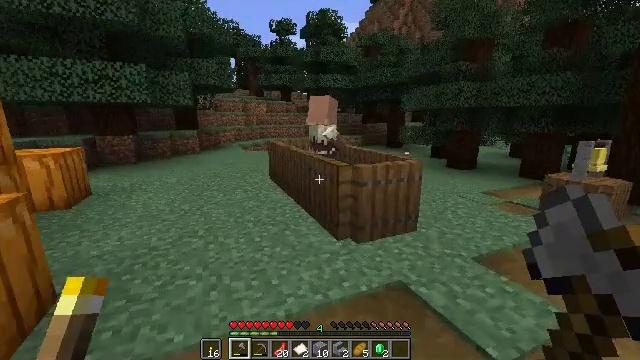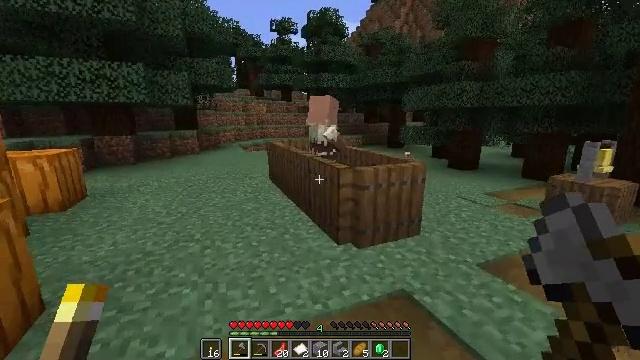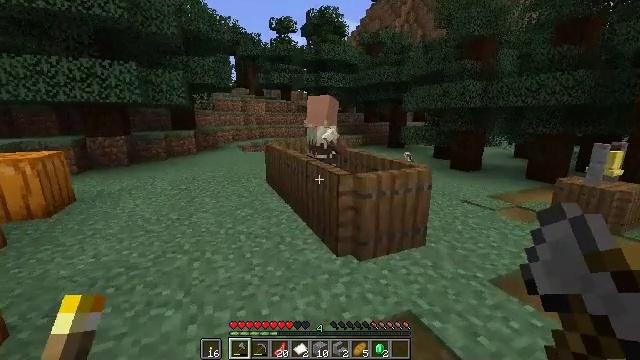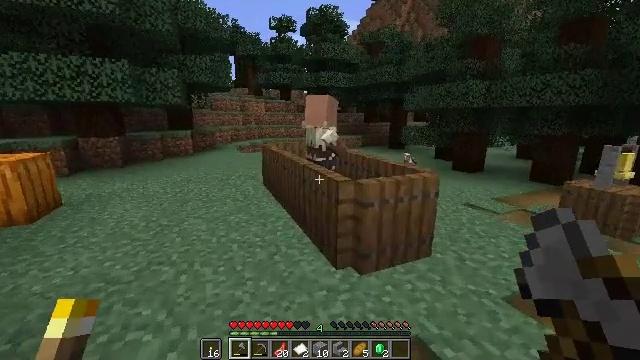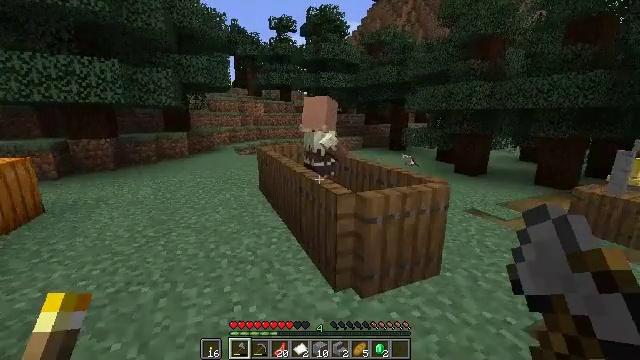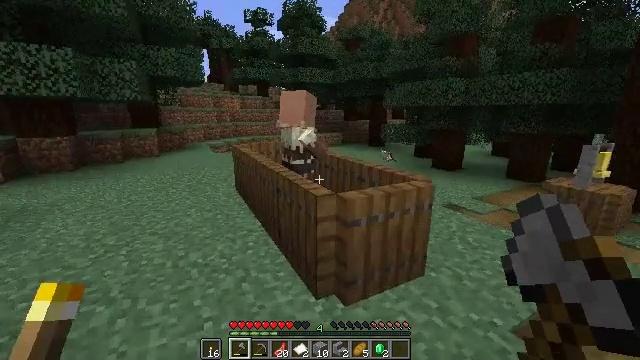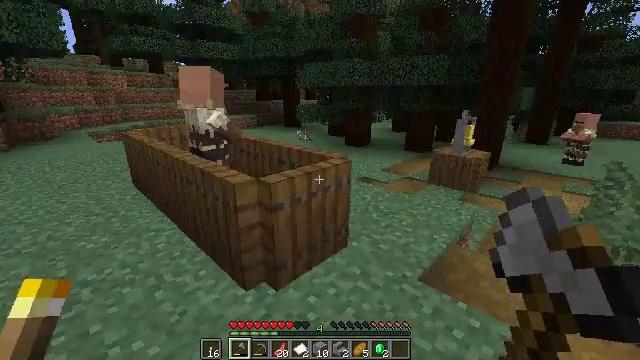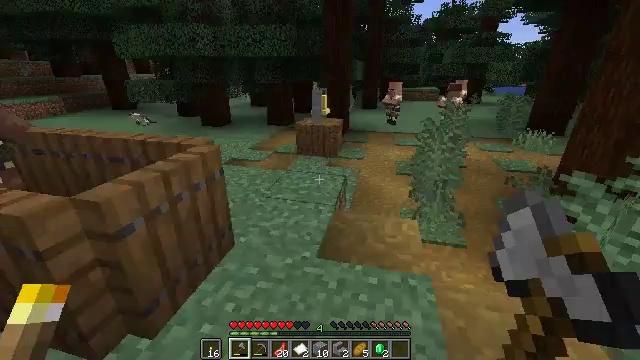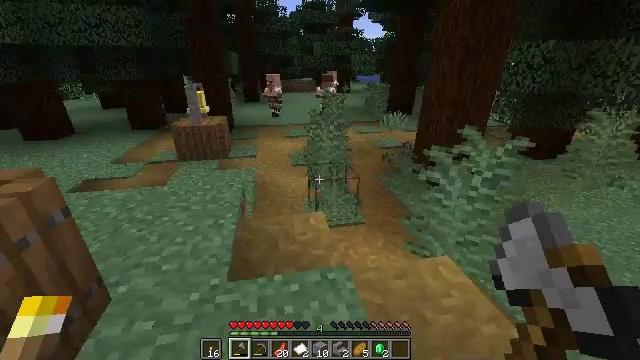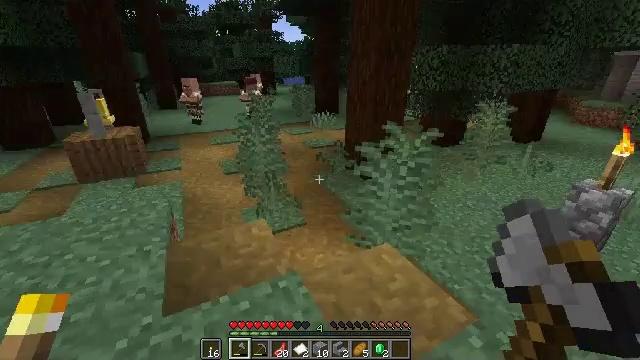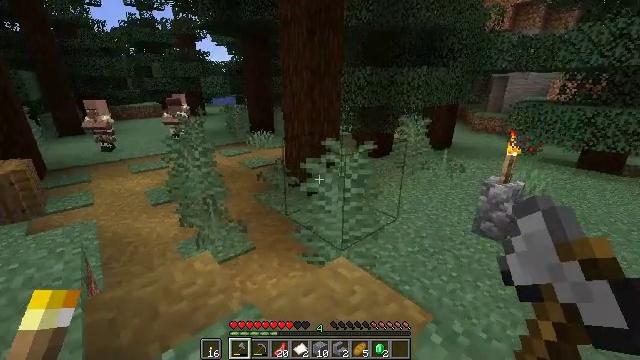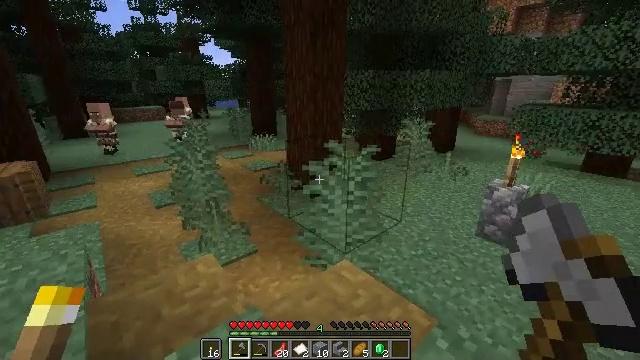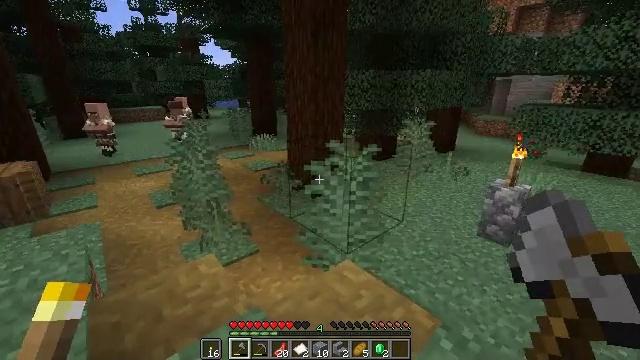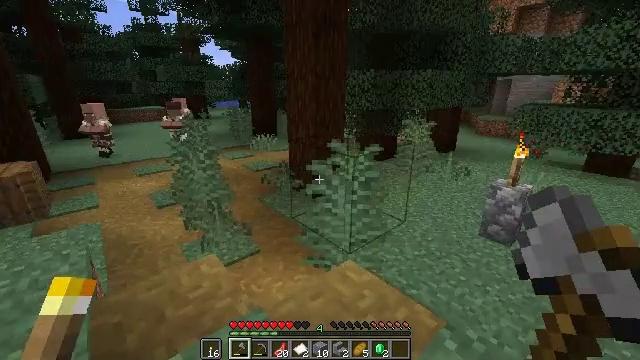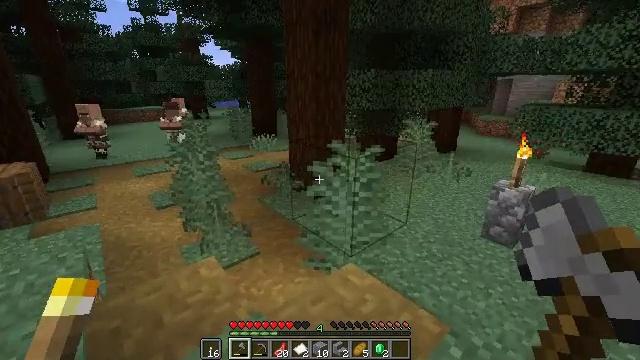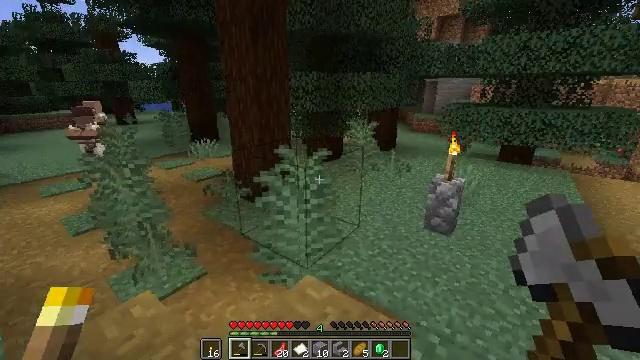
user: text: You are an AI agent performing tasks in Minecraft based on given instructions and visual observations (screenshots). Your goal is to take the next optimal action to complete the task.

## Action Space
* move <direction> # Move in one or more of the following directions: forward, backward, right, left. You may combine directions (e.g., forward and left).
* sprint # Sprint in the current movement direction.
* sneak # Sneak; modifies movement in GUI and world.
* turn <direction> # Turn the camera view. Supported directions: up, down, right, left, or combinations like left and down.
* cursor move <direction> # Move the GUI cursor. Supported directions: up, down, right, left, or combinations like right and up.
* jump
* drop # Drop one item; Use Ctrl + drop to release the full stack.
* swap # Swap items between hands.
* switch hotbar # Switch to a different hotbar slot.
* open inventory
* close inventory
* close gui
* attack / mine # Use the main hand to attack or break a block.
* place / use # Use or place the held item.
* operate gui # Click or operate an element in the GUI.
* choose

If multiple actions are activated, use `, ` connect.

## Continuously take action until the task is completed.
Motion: motion action
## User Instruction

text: Attack the spruce trapdoor to gather it.
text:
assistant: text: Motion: move forward
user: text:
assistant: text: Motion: move forward
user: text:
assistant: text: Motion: move forward
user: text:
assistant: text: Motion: move forward
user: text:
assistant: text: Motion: move forward, turn right
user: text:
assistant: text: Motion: move forward, turn right and down
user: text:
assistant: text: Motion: move forward, turn right and down
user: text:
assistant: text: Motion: move forward, turn right and down
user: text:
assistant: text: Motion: turn right
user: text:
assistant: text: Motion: turn right and up
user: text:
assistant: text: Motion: no_op
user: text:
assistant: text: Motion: no_op
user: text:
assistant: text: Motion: no_op
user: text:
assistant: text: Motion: move forward
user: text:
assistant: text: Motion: move forward, turn right
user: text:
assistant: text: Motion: turn right
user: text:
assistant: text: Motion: move forward, turn right
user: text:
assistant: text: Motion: move forward, turn right
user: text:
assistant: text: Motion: move forward
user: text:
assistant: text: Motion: move forward
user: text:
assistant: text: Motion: move forward
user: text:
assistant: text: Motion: move forward
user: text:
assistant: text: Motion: move forward
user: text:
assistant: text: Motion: move forward
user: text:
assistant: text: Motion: move forward
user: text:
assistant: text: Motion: move forward
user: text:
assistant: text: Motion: move forward
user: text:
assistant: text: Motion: move forward, turn right and up
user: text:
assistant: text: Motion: move forward, turn right and up
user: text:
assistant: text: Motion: move forward, turn right and up